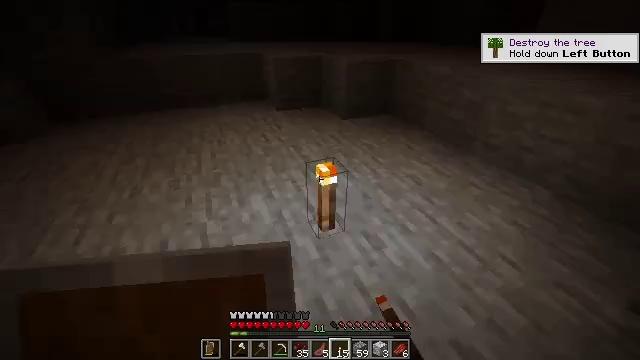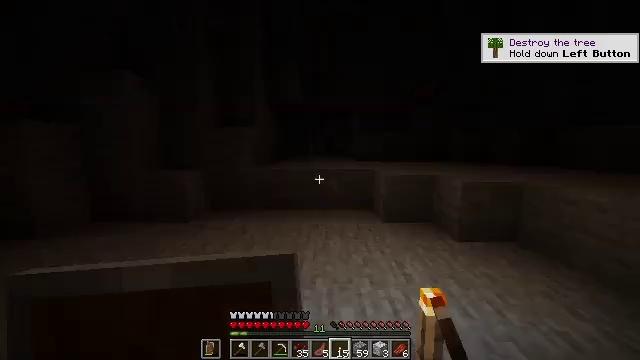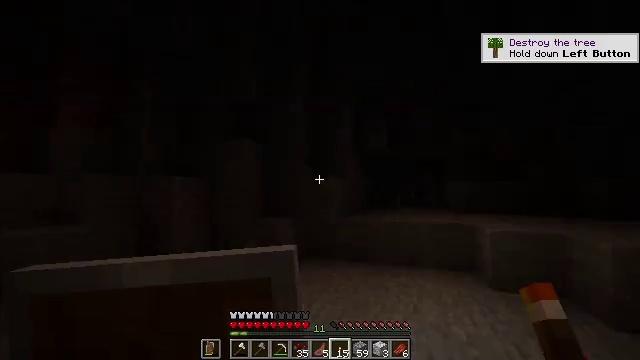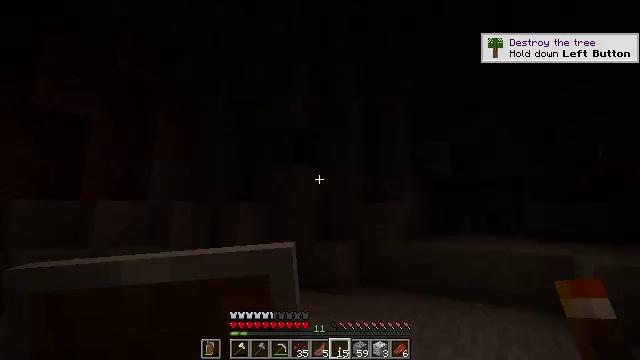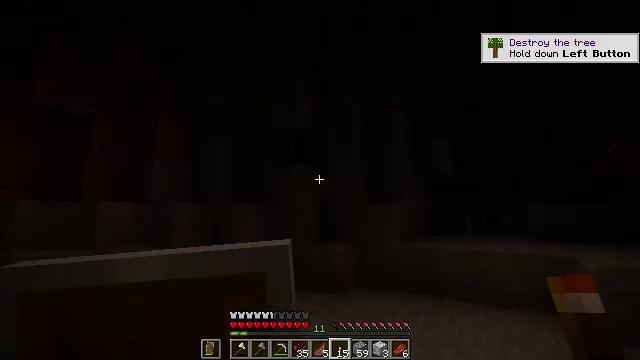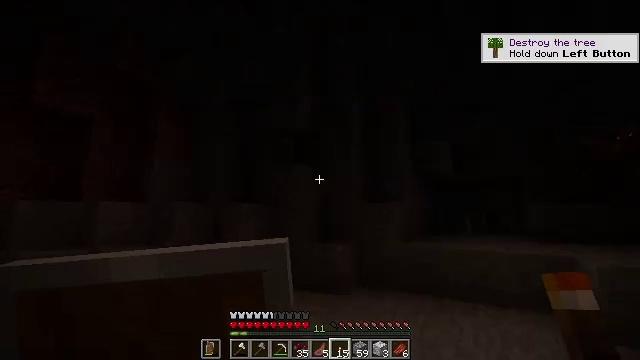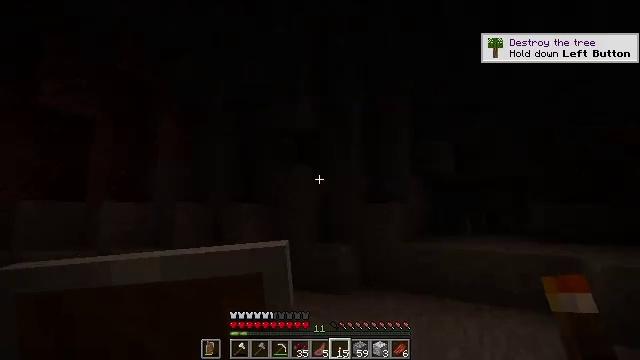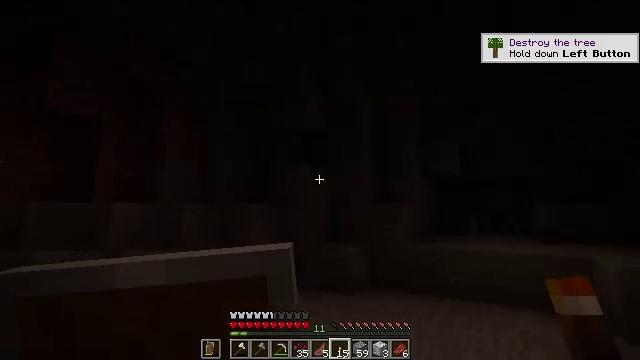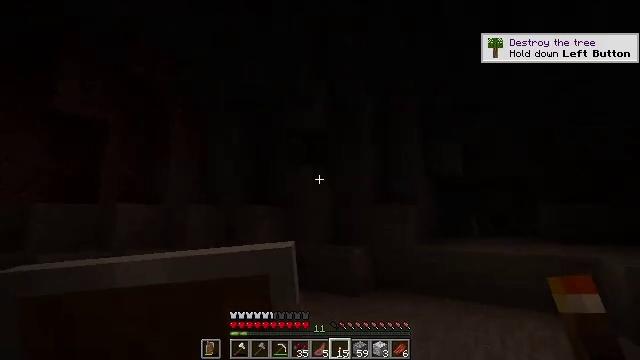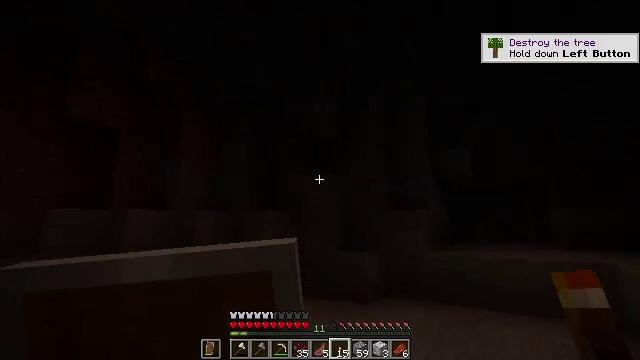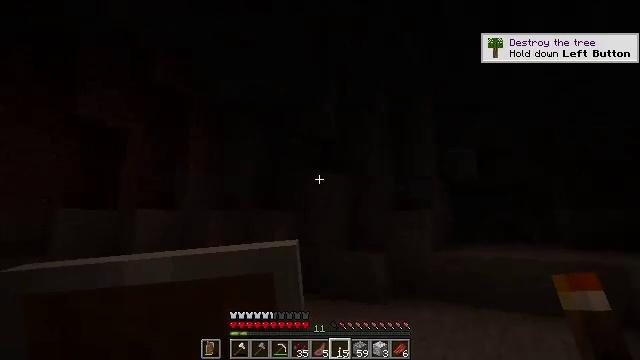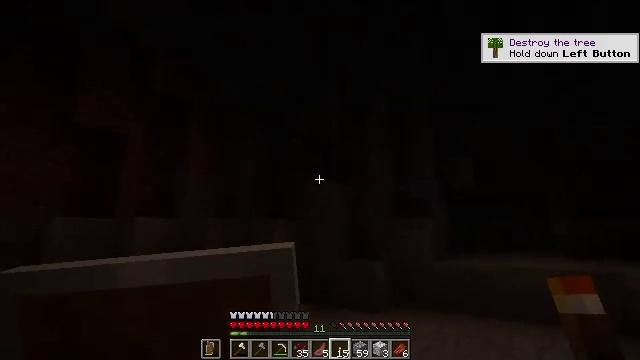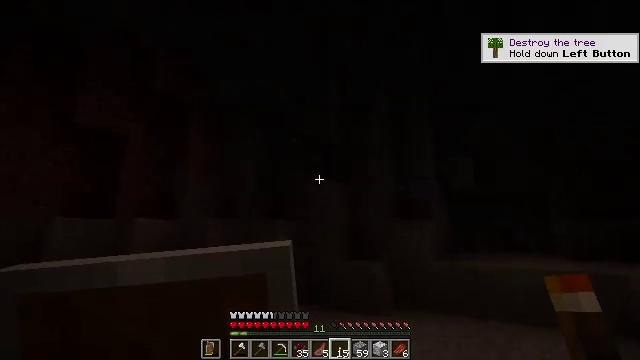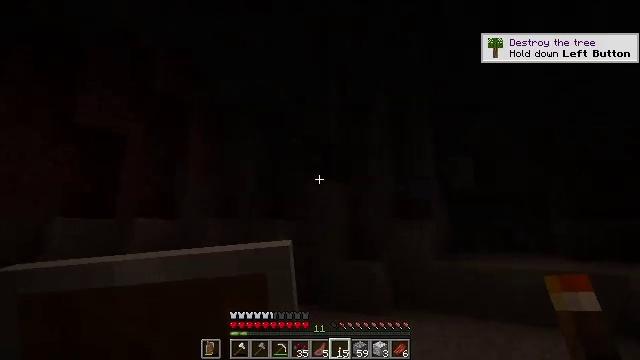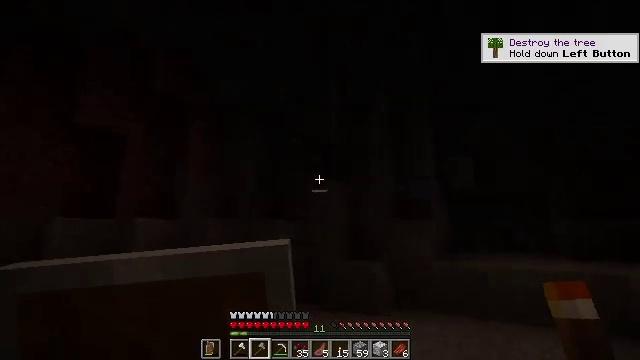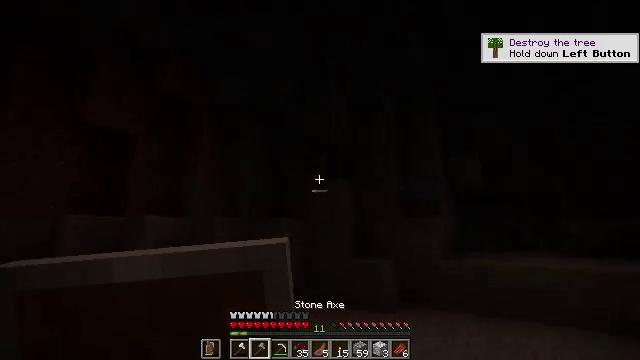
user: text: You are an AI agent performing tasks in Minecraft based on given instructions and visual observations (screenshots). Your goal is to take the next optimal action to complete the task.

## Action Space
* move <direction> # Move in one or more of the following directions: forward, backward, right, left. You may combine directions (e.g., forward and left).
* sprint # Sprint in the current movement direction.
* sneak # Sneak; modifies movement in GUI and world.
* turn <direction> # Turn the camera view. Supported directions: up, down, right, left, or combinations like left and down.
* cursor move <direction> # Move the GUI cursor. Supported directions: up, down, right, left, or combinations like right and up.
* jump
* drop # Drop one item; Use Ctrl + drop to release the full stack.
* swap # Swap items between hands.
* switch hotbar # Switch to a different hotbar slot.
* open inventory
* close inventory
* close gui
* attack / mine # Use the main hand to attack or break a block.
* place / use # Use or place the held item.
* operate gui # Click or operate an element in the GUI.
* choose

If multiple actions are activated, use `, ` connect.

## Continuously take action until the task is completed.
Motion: motion action
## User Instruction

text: Break the iron ore with a tool.
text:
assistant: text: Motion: turn left and up
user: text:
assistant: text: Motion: turn left and up
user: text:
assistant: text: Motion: turn left and up
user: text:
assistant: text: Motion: no_op
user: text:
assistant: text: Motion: no_op
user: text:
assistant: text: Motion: move left
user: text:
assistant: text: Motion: move left
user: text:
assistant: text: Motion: move left
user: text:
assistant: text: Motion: move left, turn up
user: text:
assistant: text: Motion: no_op
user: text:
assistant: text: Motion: turn right and up
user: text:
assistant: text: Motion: no_op
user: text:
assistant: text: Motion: no_op
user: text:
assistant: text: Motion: switch to hotbar 2
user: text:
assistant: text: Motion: turn left, switch to hotbar 2
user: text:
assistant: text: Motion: turn left and down, switch to hotbar 2
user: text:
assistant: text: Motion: no_op
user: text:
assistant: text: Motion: no_op
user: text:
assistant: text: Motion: turn left and down
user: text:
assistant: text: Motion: move forward, turn left and down
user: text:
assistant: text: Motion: move forward, turn left and down
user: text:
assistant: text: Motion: move forward, turn left and down
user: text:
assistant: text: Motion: move forward, turn left and down
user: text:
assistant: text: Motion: move forward
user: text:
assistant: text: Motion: move forward
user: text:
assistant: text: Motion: move forward
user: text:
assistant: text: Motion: move forward
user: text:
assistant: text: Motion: move forward
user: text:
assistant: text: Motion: move forward
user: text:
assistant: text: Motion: move forward